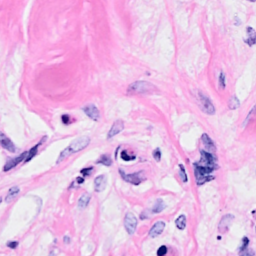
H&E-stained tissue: Breast